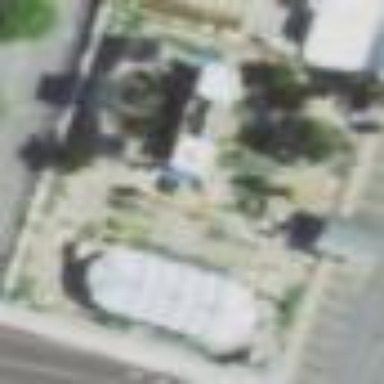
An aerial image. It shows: Miniature golf leisure land.